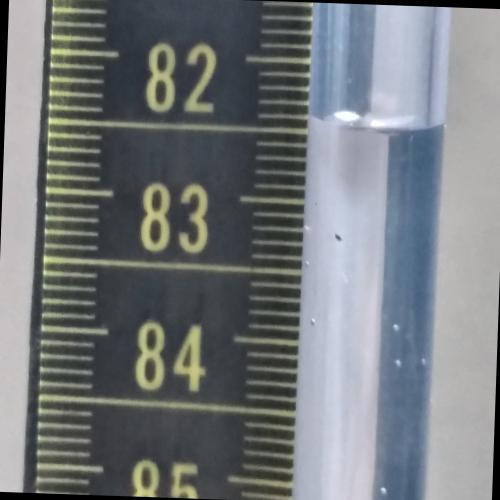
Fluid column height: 82.4 cm